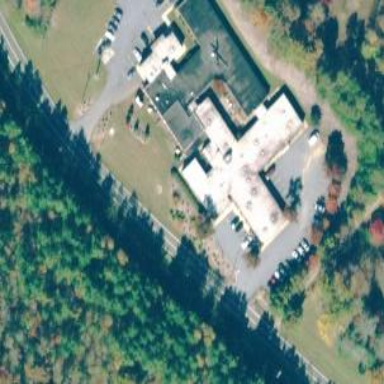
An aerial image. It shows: Nursing home.